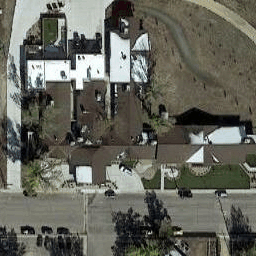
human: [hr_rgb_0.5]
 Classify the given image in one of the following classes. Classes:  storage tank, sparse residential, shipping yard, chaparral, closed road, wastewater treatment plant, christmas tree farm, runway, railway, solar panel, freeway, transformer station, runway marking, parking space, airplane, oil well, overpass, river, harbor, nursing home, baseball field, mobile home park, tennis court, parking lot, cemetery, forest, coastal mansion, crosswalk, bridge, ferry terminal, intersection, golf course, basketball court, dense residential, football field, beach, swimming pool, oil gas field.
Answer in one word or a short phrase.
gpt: nursing home